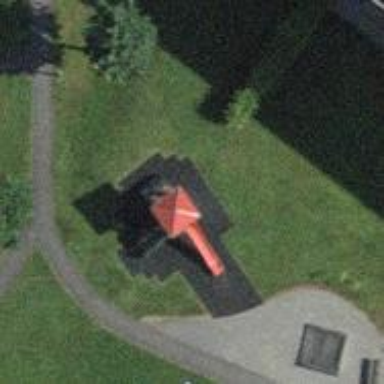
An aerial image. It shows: Playground with playhouse.